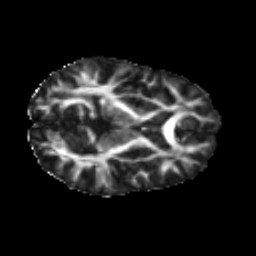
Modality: FA
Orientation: axial
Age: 27
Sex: female
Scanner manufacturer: ge
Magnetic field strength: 3 T
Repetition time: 7.8 s
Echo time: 0.0606 s